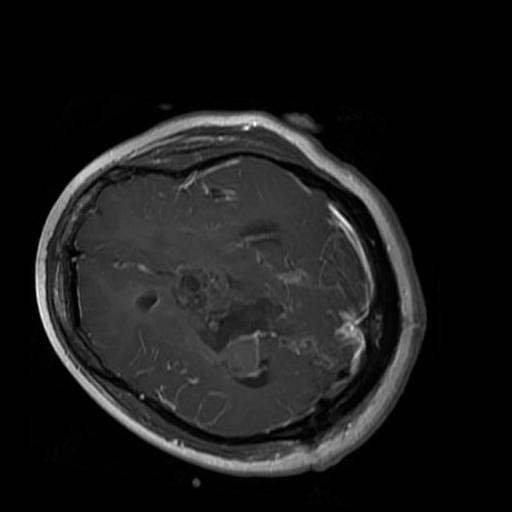
Label: brain_glioma